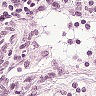
Metastatic tissue present: no